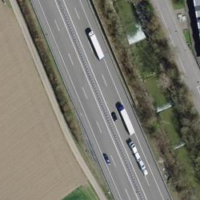
EUNIS habitat code: 57
Species observed at this site:
Ciconia ciconia
Geranium pyrenaicum